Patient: sex M, age 61
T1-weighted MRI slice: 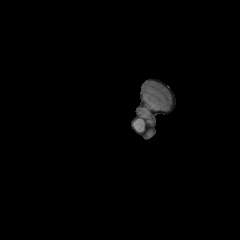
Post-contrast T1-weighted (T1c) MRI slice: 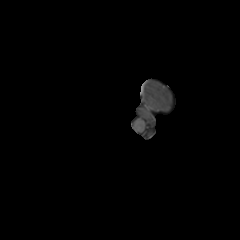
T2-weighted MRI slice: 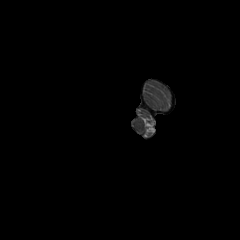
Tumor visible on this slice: no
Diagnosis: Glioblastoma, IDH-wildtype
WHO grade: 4